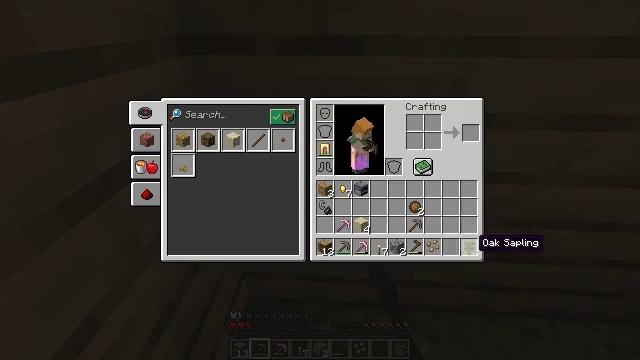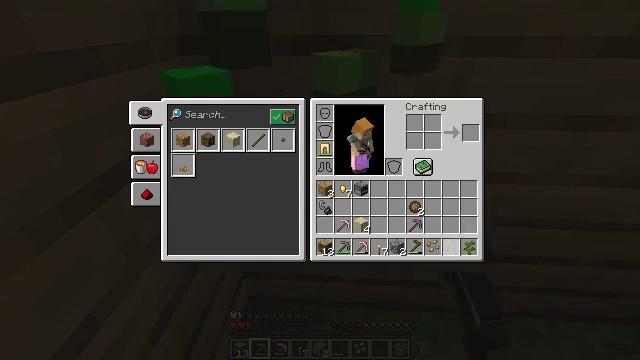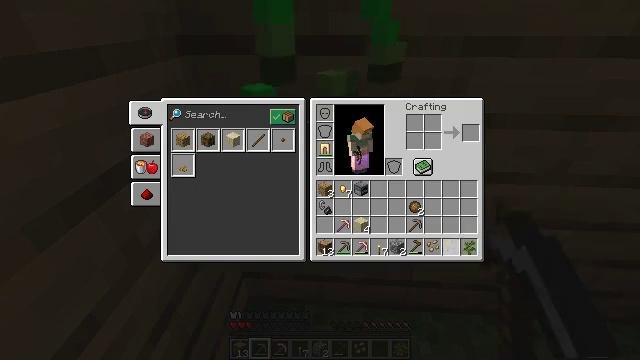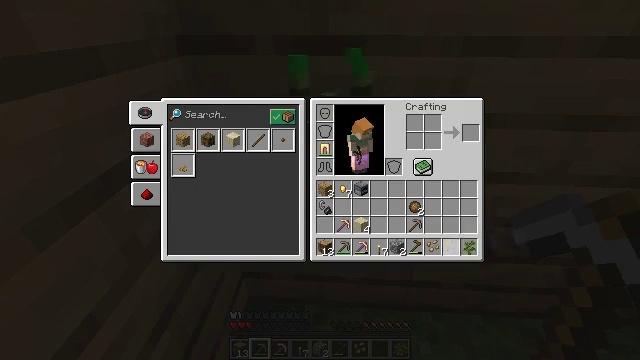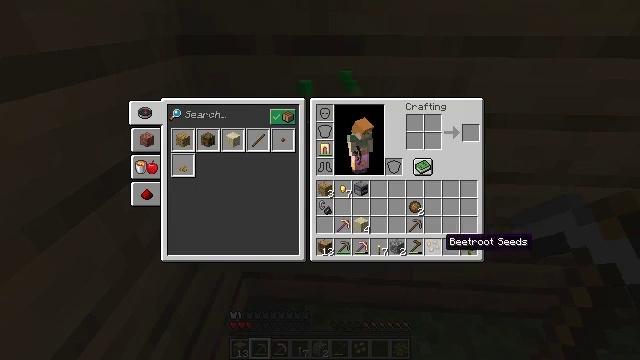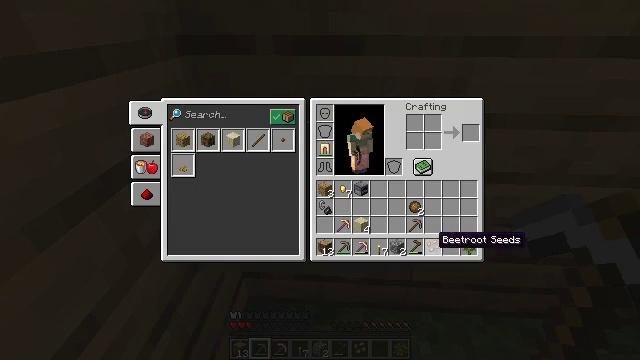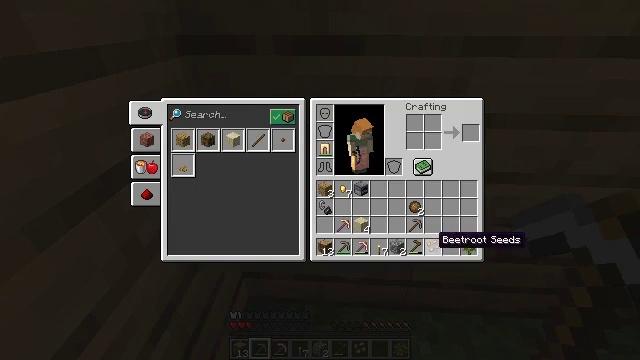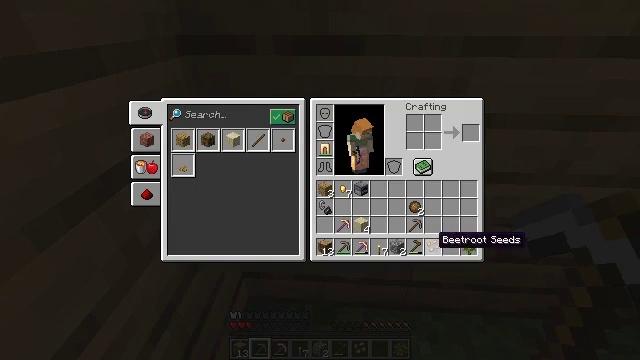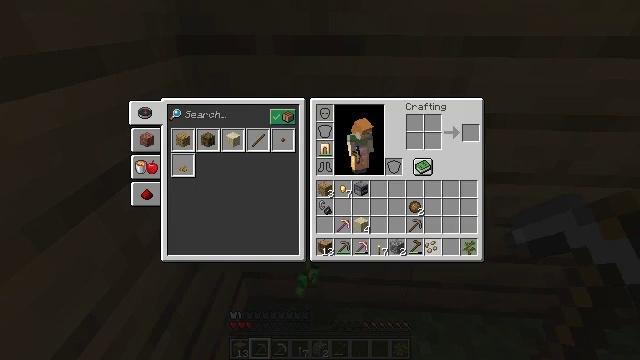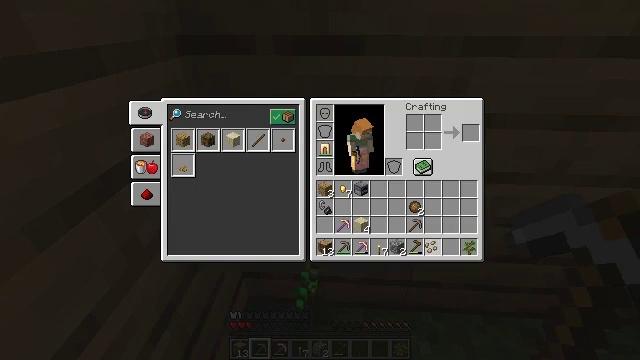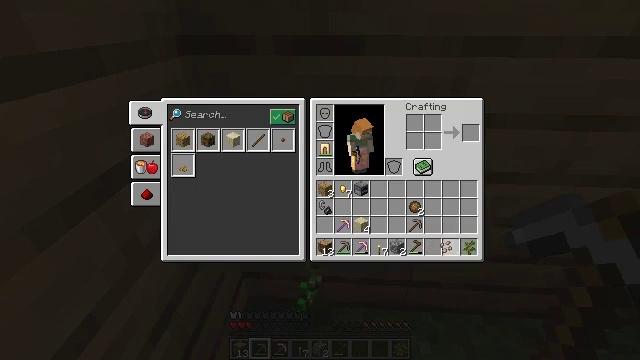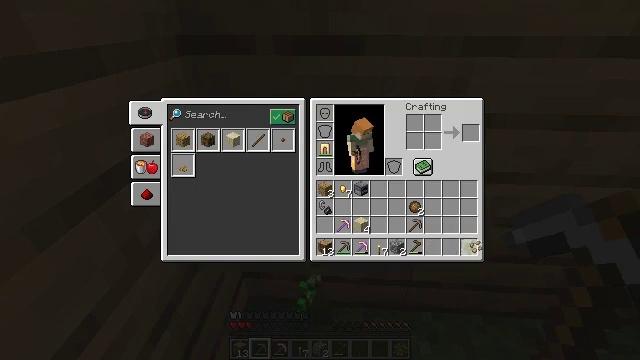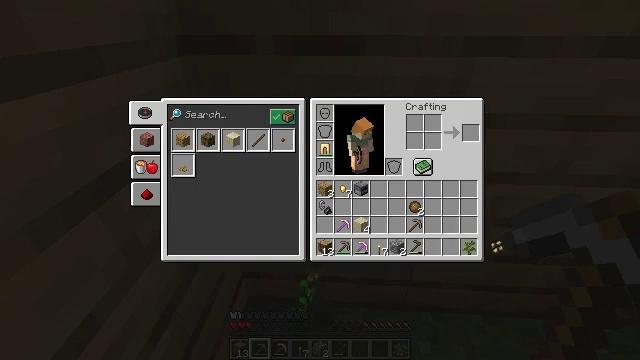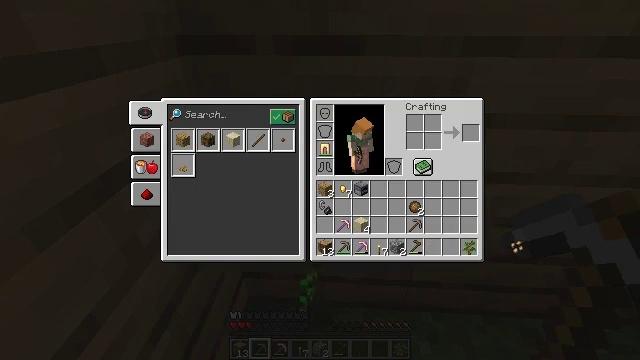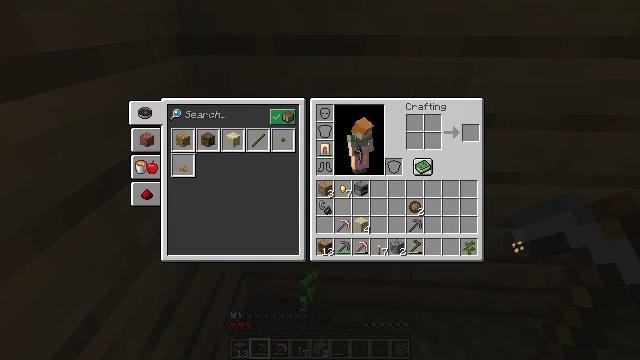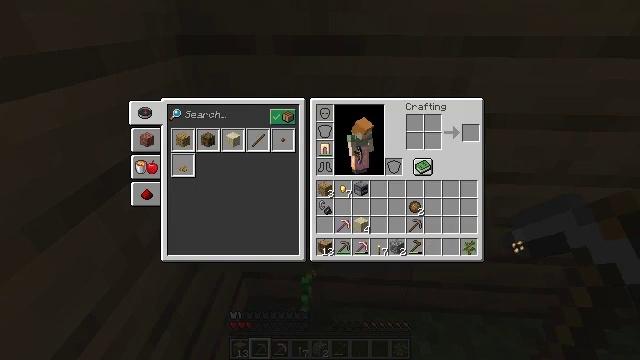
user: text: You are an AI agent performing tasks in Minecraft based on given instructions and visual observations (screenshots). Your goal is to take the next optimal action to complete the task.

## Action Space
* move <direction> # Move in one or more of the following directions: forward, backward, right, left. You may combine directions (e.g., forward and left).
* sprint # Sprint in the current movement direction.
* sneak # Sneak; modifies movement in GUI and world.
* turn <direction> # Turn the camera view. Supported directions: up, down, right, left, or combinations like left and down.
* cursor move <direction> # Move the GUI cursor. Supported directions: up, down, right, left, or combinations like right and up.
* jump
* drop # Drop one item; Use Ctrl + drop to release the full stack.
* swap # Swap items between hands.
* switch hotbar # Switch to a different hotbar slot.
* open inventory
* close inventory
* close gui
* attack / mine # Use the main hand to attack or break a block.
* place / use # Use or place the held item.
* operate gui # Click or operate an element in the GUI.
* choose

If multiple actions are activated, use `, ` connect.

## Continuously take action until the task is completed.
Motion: motion action
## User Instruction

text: Drop beetroot seeds.
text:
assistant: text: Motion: turn left
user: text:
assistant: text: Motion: no_op
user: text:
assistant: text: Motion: no_op
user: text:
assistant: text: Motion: turn left
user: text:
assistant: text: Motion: turn left
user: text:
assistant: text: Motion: no_op
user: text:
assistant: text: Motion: no_op
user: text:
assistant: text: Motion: attack / mine
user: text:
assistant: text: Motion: attack / mine
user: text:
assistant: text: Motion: turn right, attack / mine
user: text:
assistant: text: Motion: turn right
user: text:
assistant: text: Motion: turn right
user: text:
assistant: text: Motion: turn right
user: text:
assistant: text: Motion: no_op
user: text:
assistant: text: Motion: no_op
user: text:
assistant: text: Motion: no_op
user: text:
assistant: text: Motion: attack / mine
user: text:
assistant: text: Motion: attack / mine
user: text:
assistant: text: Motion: attack / mine
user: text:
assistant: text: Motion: no_op
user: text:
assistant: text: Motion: no_op
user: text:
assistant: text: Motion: no_op
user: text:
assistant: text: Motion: turn left and up
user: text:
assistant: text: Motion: turn left and up
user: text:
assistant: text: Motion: no_op